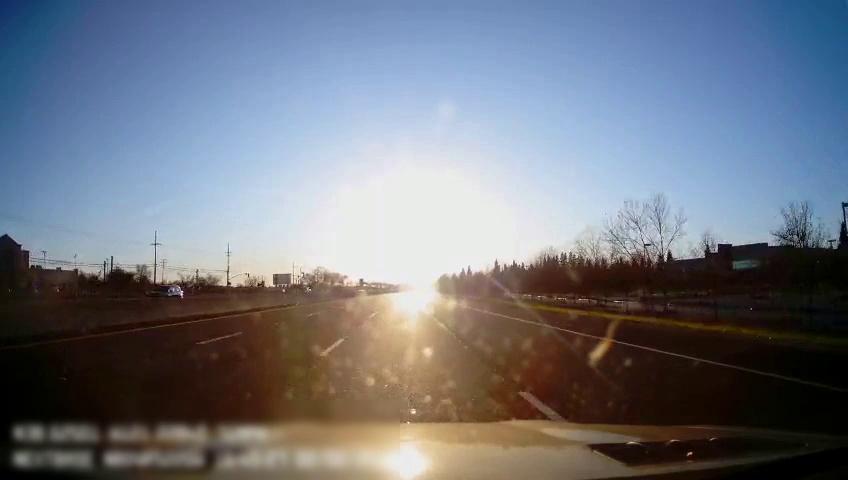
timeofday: Day
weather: Sunny
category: Drivable Space
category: Vehicles | SUV
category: Vehicles | Truck
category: Lanes | Alternate Lane
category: Lanes | Alternate Lane
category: Lanes | Current Lane
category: Lanes | Current Lane
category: Lanes | Alternate Lane